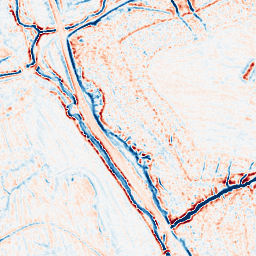
Category: edge_preserving
Decomposition family: bilateral
Decomposition parameters: d: 9
sigma_color: 75
sigma_space: 25
Upsampling method: cubic_mitchell
Upsampling parameters: scale: 2
Upsampling scale: 2